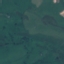
Label: Pasture